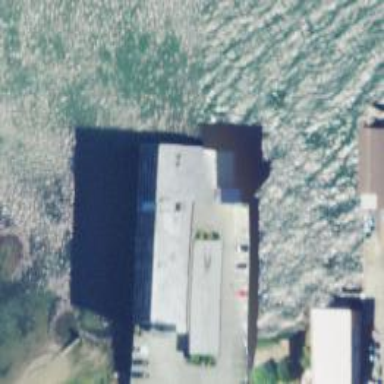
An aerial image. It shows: Man-made pier.